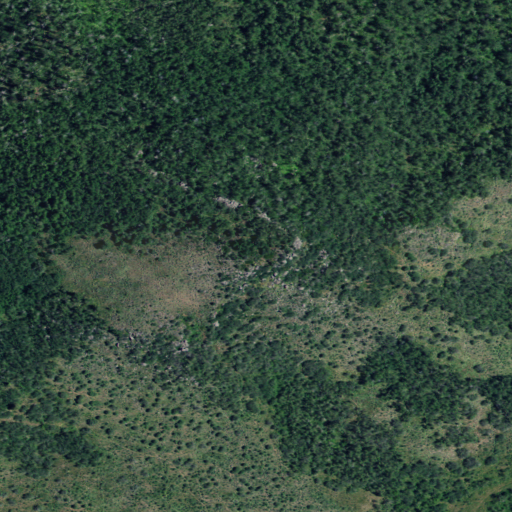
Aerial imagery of island in Idaho named Bear Island containing woody wetlands, shrub, herbaceous wetlands, and evergreen forest